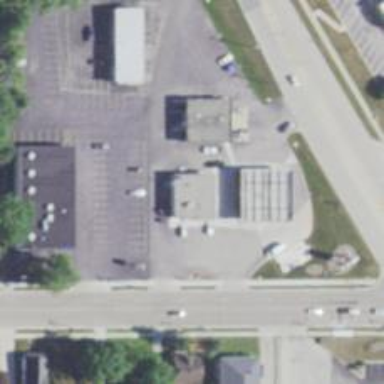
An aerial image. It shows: Convenience shop.